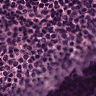
Metastatic tissue present: no